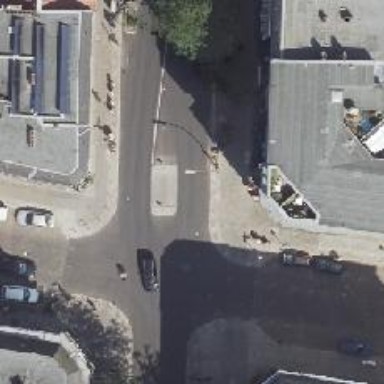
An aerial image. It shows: Unmarked crossing on asphalt footway.